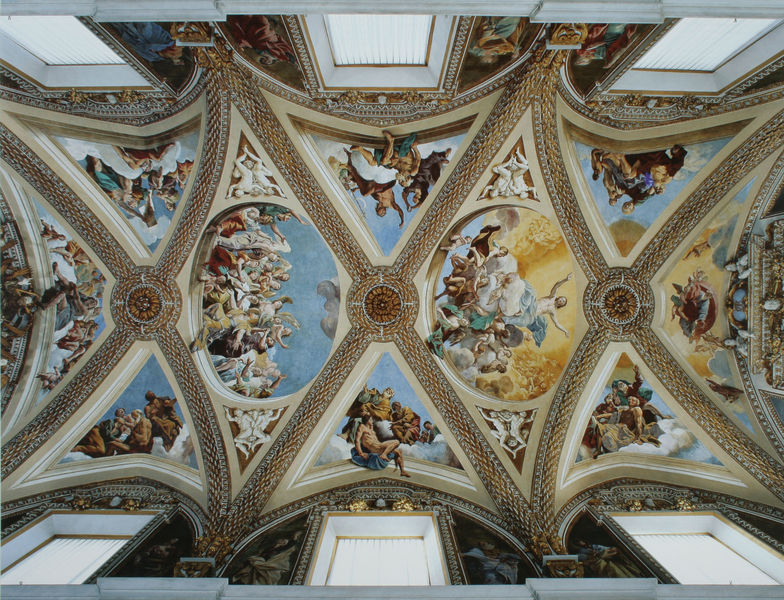
Titel: Langhausgewölbe (Fresken)
Künstler: Giovanni Lanfranco
Standort: Neapel
Institution: S. Martino
Schlagwörter: blau, flügel, gemälde, gott, himmel, mann, nackt, weiß, wolken, frauen, gelb, grün, menschen, braun, bunt, fenster, frau, hell, licht, marmor, männer, schmuck, schwarz, säule, säulen, zimmer, dach, rot, schloss, fest, malerei, muster, ornament, wand, architektur, arm, barock, bibel, geschichte, mensch, rahmen, bild, kirche, gold, reich, decke, renaissance, kreis, oval, rund, engel, hellblau, bein, bilder, bogen, italien, türen, pilaster, saal, figuren, kuppel, dekoration, symmetrie, dekor, ornamente, verzierung, stuck, foto, fotografie, oben, photographie, penis, arkade, gewölbe, hautfarbe, moses, religion, palast, dom, strahlen, rippen, kreise, zwickel, kathedrale, schlussstein, triumph, kreuzrippen, kreuzrippengewölbe, üppig, dreischiffig, kreuzgewölbe, kreuzgrat, kreuzgratgewölbe, rosette, schlusssteine, christus, jesus, blua, jüngstes gericht, fresken, kapelle, heilige, deckengemälde, fresko, dürer, bemalung, joch, dreiecke, streben, sakral, rosetten, fot, gläubig, himmelfahrt, geburt, tympanon, nischen, michelangelo, deckenmalerei, froschperspektive, längsschiff, illusionsmalerei, freske, glorie, feierlich, deckenfresko, freso, ornamentband, kreusgewölbe, illusionismus, sixtinische kapelle, fensterumrandung, schlussteine, spärische dreiecke, kreuzbogen, nachktheit, wolbung, heiligedeckengemälde